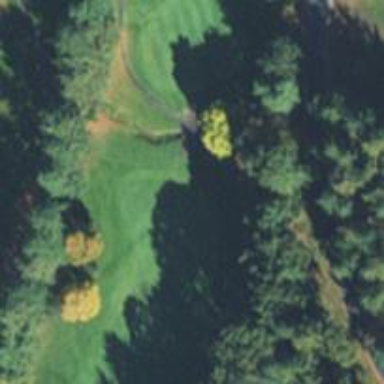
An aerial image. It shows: Golf hole.